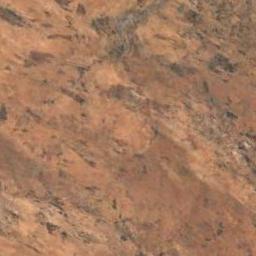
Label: desert